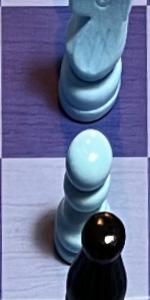
Label: Pawn_White